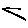
Label: line